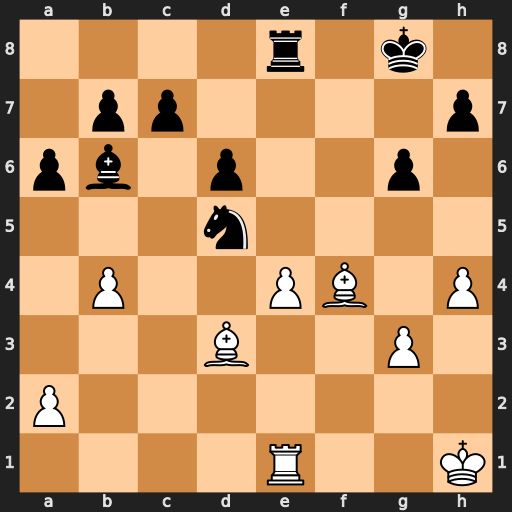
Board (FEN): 4r1k1/1pp4p/pb1p2p1/3n4/1P2PB1P/3B2P1/P7/4R2K
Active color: w
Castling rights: -
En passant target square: -
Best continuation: Bc4 Kg7 Bxd5